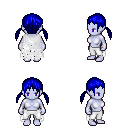
a pixel art fantasy rpg character, female body template, dark elf, purple skin, white tattered cape, white pants, blue twin-tailed hairstyle, four views (front, back, left, right), 2x2 character sprite sheet, small pixel art, hard edges, no anti-aliasing